Question: I am new to developing iOS apps. I am currently making an app which changes nib files.
However, after creating a new UIViewController subclass, with a XIB user interface, I cannot get the UIToolbar IBOutlet to work.
It may sound silly but the "UIToolbar" dosen't go pink/purple in the header file (.h):
'''
@property (nonatomic, retain) IBOutlet UIToolbar *toolbar;
'''
Nor does the "_toolbar", go blue/green, in the .m:
'''
@synthesize toolbar = _toolbar;
'''
This is causing me issue to use the UIToolbar.
Here is my code for the .h:
'''
#import <UIKit/UIKit.h>
@interface pedestrians : UIViewController;
@property (nonatomic, retain) IBOutlet UIToolbar *toolbar;
@end
'''
And for the .m:
'''
#import "pedestrians.h"
@implementation pedestrians
@synthesize toolbar = _toolbar;
- (id)initWithNibName:(NSString *)nibNameOrNil bundle:(NSBundle *)nibBundleOrNil
{
self = [super initWithNibName:nibNameOrNil bundle:nibBundleOrNil];
if (self) {
// Custom initialization
}
return self;
}
- (void)didReceiveMemoryWarning
{
// Releases the view if it doesn't have a superview.
[super didReceiveMemoryWarning];
// Release any cached data, images, etc that aren't in use.
}
#pragma mark - View lifecycle
- (void)viewDidLoad
{
[super viewDidLoad];
// Do any additional setup after loading the view from its nib.
}
- (void)viewDidUnload
{
[super viewDidUnload];
// Release any retained subviews of the main view.
// e.g. self.myOutlet = nil;
}
- (BOOL)shouldAutorotateToInterfaceOrientation:(UIInterfaceOrientation)interfaceOrientation
{
// Return YES for supported orientations
return YES;
}
@end
'''
Any help would be great. Thanks.
EDIT:
Just tried to add a UIBar Button like this (not picking up any UI stuff):

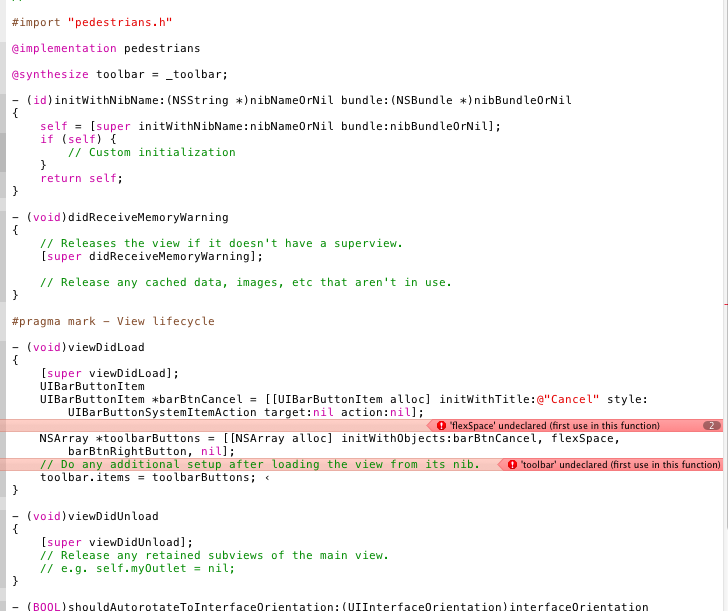
Answer: The code you've written created two things relevant to your toolbar: an instance variable named _toolbar (coming from the synthesize statement), and the accessors at self.toolbar. You're trying to use an instance variable named "toolbar" when no such thing exists. Either use _toolbar, or use self.toolbar. Preferably the latter, as it preserves key-value observing functionality and allows for better inheritance behaviors.